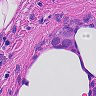
Metastatic tissue present: yes